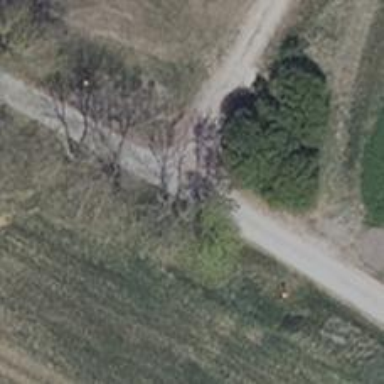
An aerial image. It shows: Unclassified dirt road with grade2 tracktype.